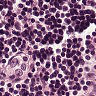
Metastatic tissue present: no